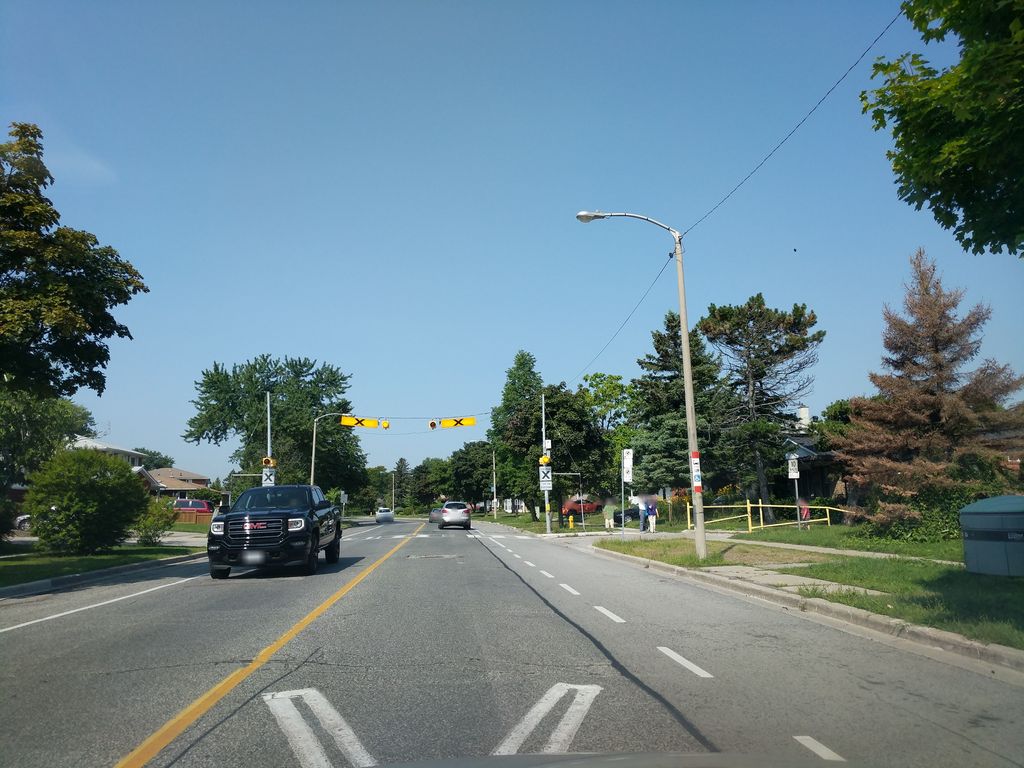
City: toronto